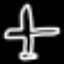
Label: airplane